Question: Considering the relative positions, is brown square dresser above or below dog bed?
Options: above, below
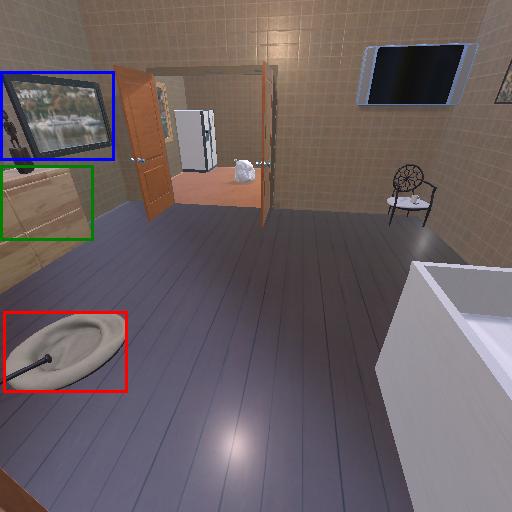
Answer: above